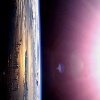
Label: sunburn